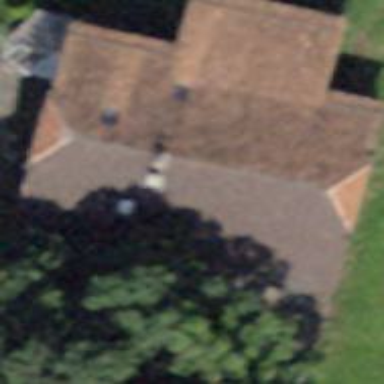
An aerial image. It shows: Cabin is depicted in the image.